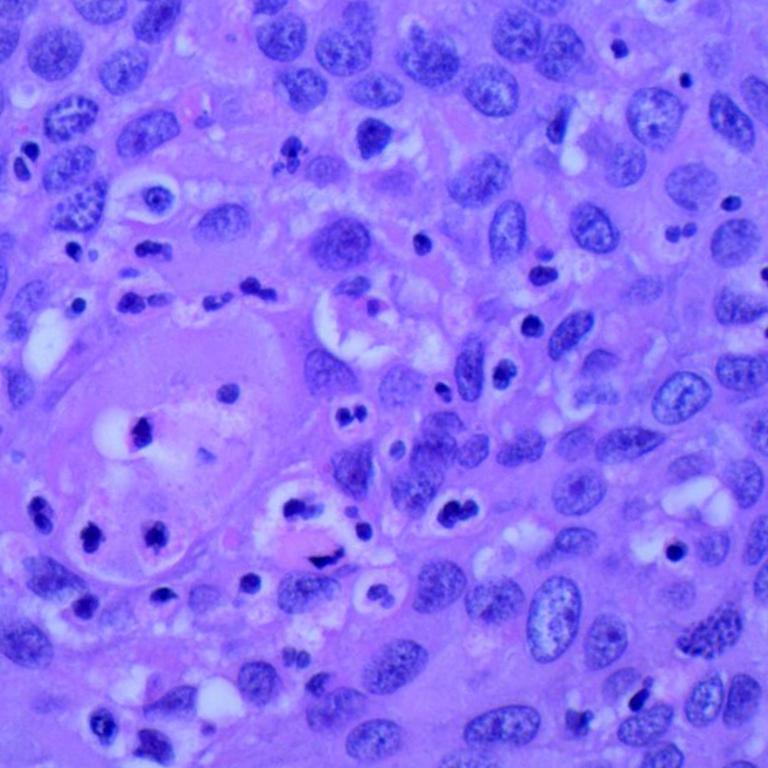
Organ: lung
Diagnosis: squamous carcinomas